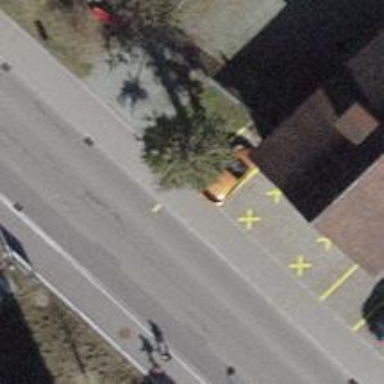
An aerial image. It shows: Bus stop with platform for public transport.